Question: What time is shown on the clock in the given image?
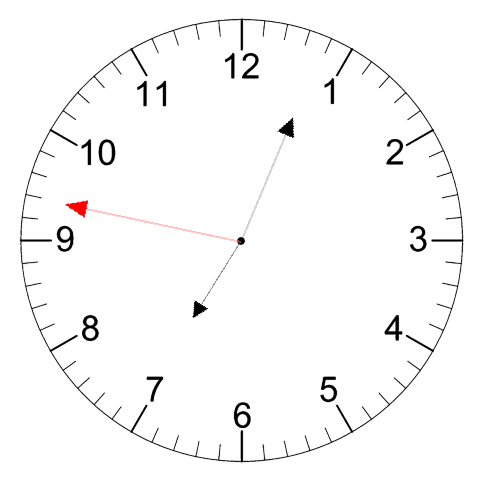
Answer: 07:03:47